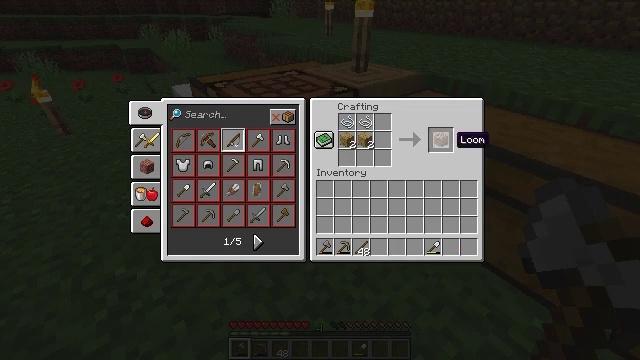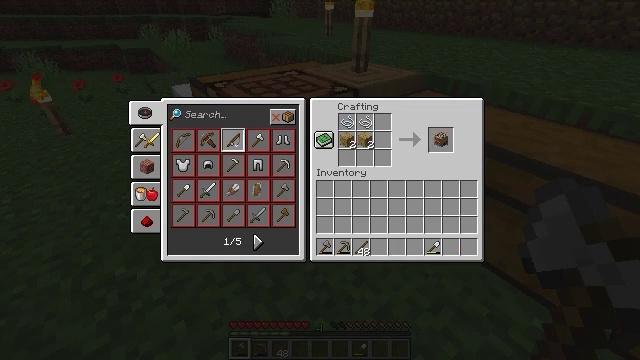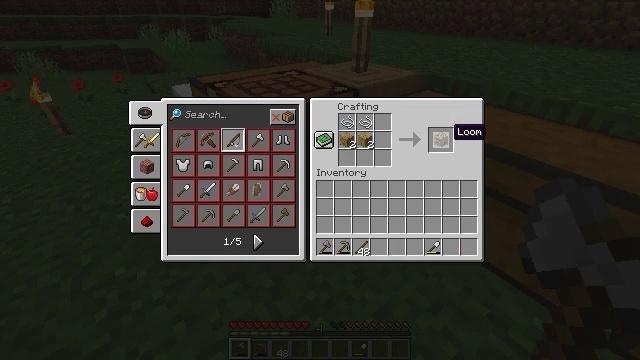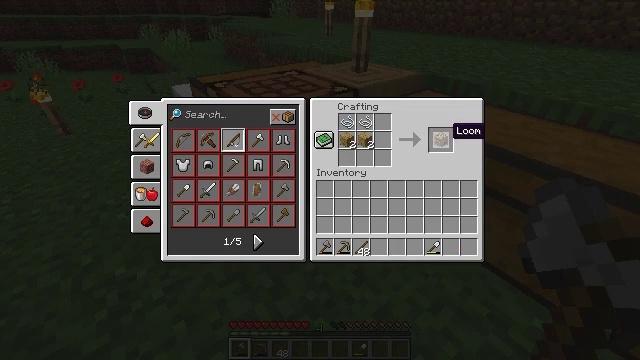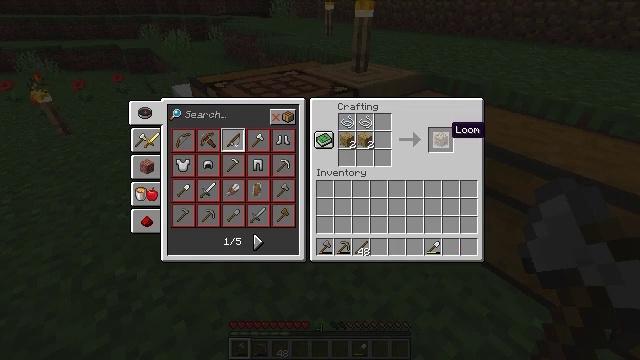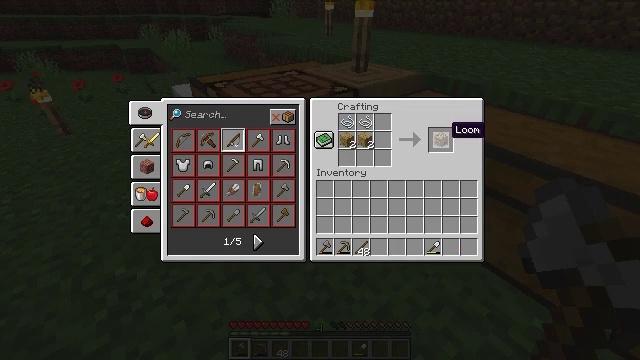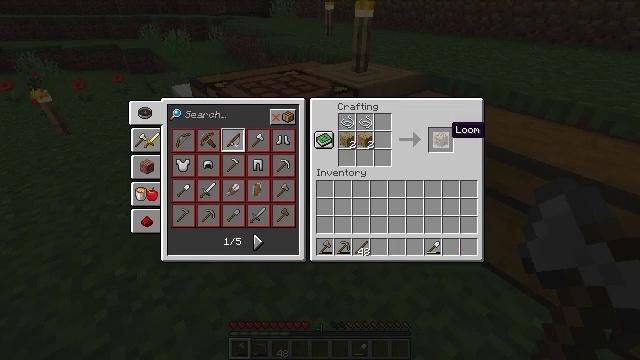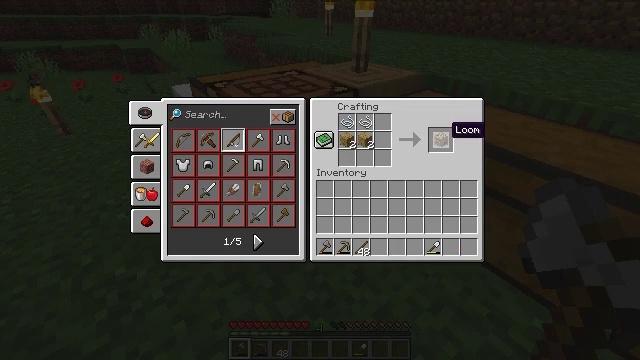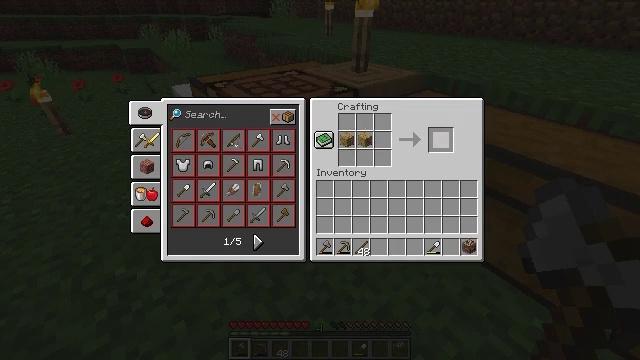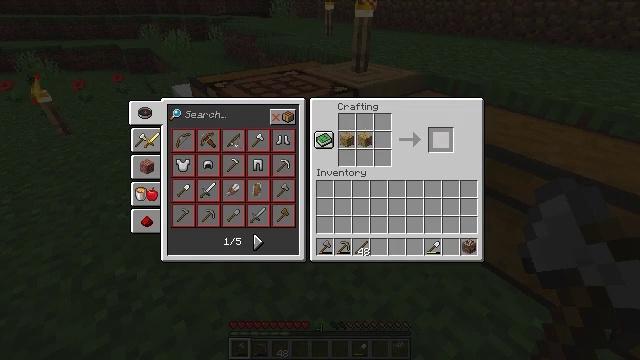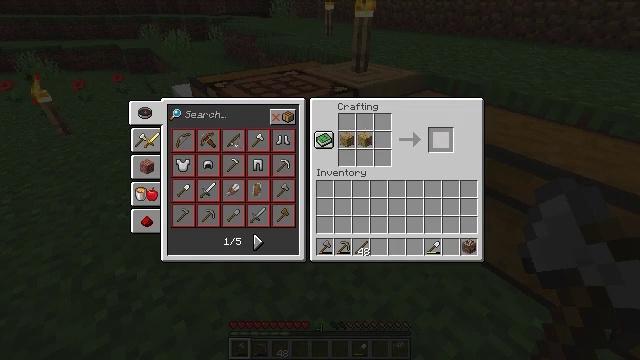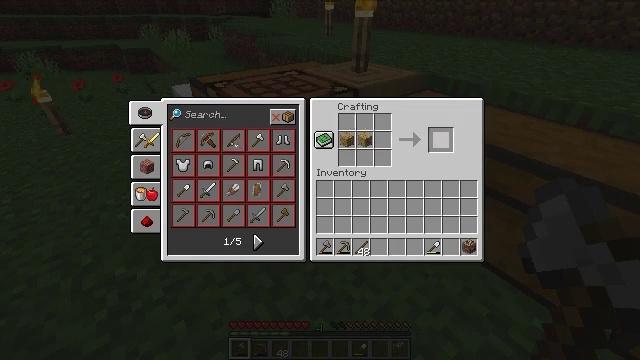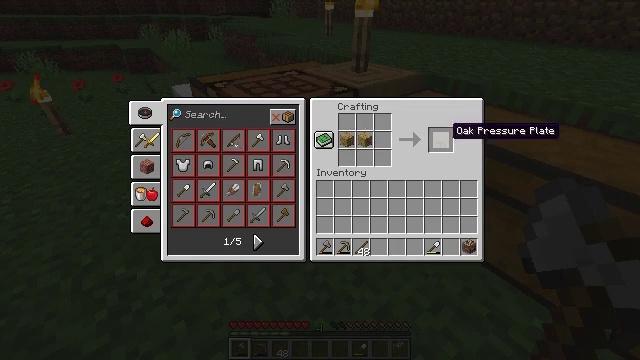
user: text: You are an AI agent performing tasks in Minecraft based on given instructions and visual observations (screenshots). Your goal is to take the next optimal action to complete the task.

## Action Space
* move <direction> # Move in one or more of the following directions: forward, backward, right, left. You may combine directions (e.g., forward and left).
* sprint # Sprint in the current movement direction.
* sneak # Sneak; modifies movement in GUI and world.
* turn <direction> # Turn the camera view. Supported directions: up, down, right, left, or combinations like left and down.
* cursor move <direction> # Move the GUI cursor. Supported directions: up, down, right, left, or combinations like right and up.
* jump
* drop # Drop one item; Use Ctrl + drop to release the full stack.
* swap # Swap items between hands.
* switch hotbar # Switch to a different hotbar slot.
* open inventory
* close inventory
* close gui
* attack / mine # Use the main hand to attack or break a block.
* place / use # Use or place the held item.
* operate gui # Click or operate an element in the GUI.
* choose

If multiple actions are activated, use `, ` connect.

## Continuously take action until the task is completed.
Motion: motion action
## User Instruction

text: Interact with the crafting table to craft a loom.
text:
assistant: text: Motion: no_op
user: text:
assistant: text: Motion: no_op
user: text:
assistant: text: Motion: no_op
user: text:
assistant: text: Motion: no_op
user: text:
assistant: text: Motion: no_op
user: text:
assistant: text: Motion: no_op
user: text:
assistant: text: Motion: sneak
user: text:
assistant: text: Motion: sneak, operate gui
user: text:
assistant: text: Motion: sneak, operate gui
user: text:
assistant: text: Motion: sneak, operate gui
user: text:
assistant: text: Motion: sneak
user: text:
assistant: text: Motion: no_op
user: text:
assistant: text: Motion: no_op